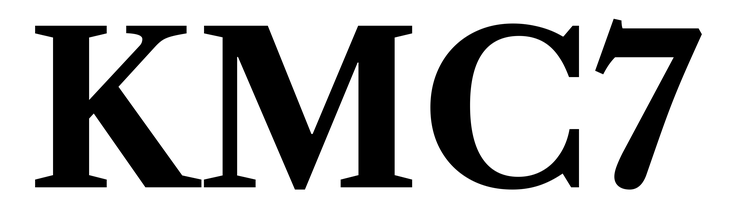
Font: LibreCaslonText_Bold